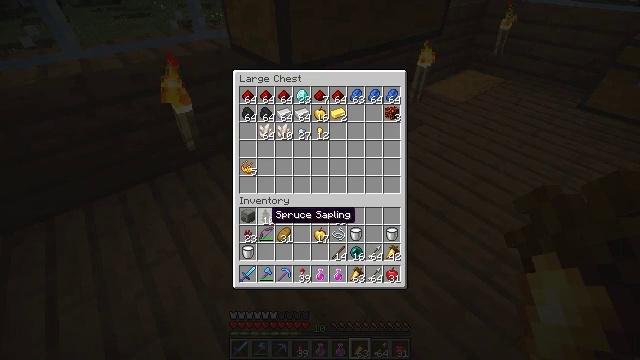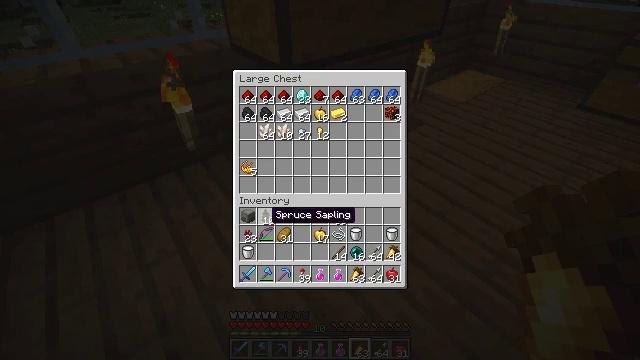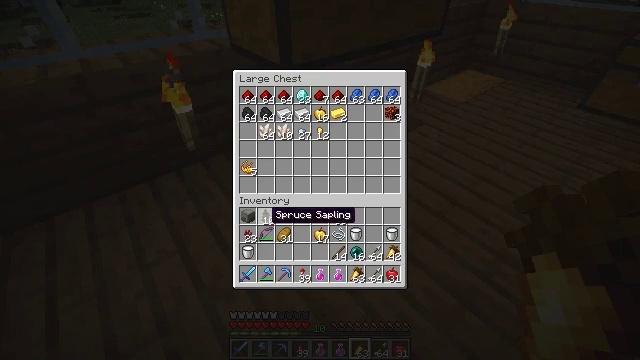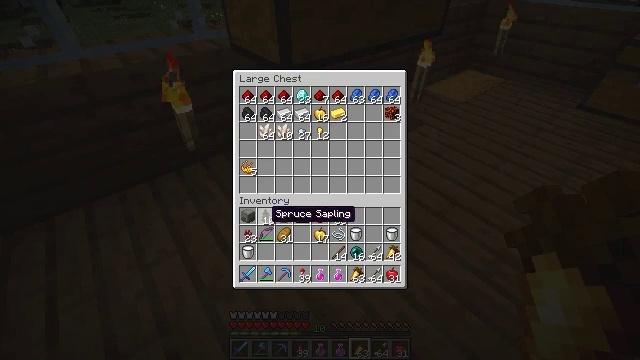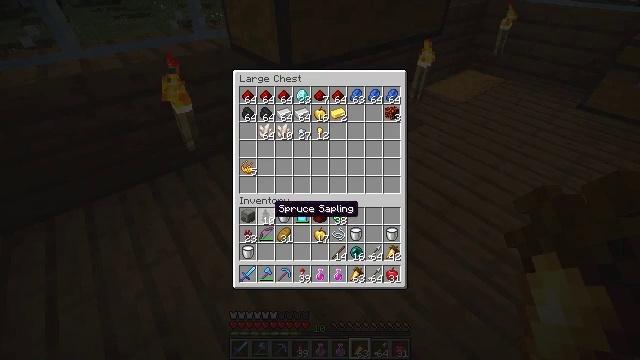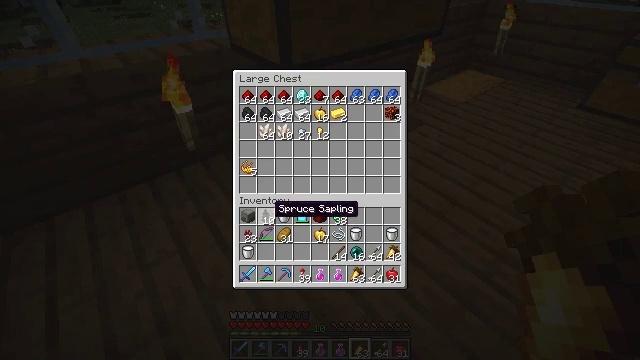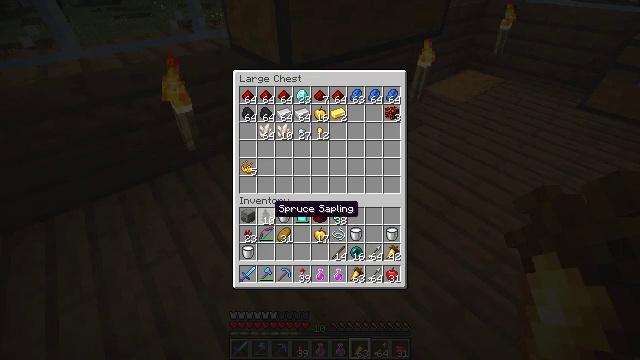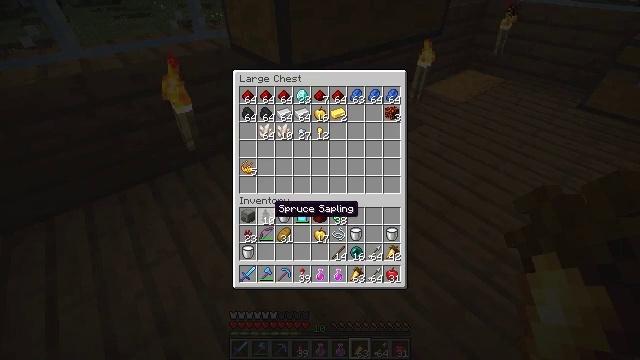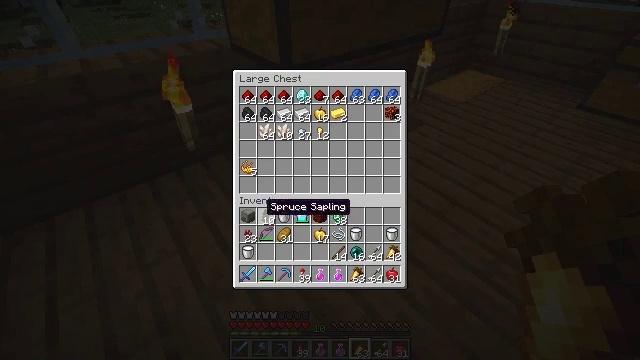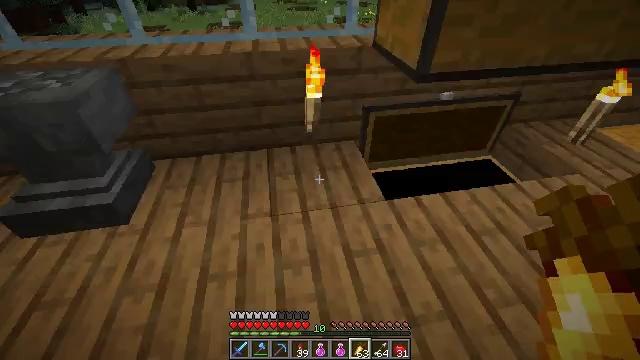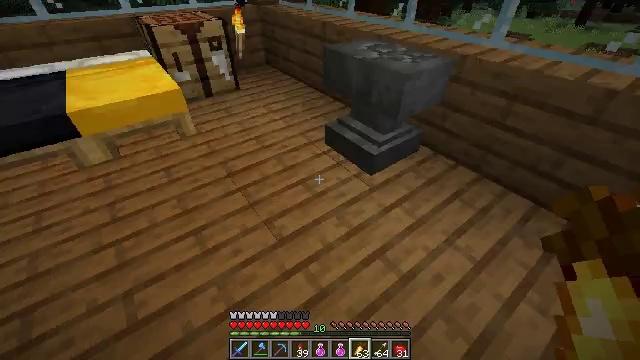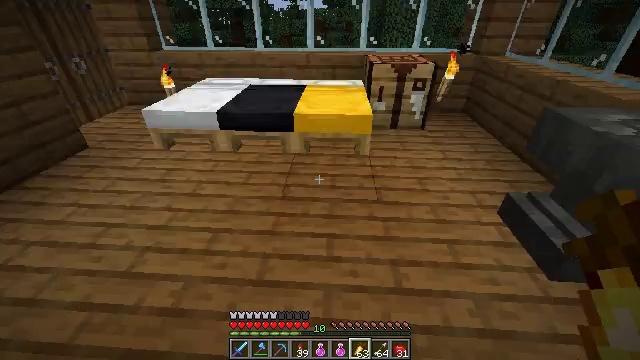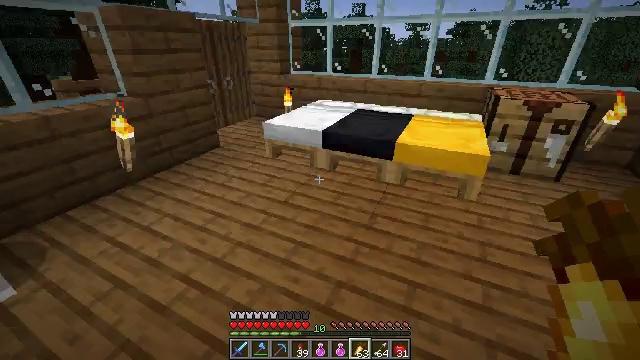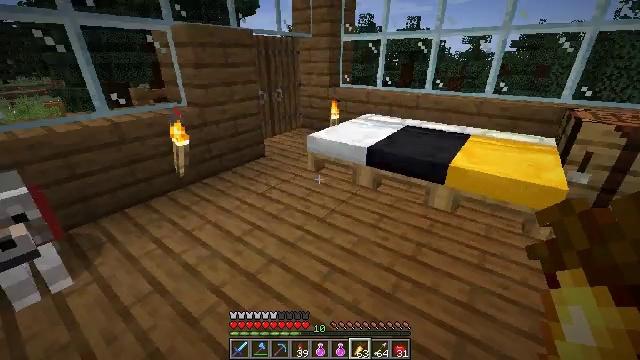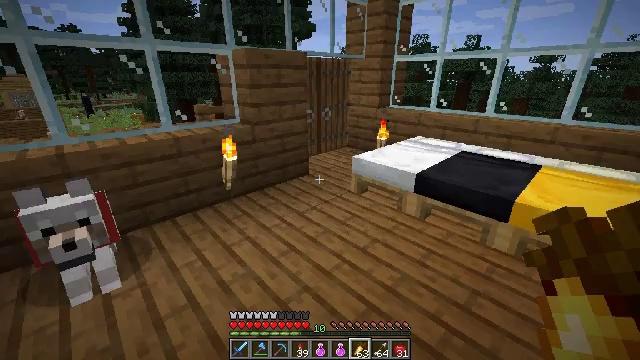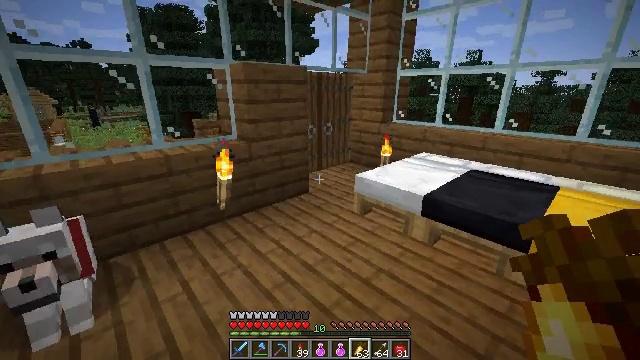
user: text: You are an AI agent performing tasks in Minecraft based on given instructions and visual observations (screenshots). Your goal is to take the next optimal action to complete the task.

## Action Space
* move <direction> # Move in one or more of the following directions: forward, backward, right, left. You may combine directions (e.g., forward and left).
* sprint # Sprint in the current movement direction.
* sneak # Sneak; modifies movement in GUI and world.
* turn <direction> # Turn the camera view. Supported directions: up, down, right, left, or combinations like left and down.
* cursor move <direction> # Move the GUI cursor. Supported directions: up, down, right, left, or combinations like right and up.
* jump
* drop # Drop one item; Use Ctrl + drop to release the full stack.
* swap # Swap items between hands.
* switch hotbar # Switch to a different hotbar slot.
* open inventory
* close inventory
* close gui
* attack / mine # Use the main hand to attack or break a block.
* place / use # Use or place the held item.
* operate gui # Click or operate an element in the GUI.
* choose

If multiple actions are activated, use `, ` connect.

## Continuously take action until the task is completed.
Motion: motion action
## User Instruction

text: Drop a spruce sapling.
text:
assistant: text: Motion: no_op
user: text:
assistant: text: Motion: no_op
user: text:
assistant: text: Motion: no_op
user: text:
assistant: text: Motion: no_op
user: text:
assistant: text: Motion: no_op
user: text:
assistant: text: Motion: no_op
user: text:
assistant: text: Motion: no_op
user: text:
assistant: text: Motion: cursor move left
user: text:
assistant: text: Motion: cursor move left
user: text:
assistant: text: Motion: turn left, close gui
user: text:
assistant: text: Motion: turn left and up
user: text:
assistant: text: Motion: move forward, turn left and up
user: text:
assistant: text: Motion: move forward, turn left and up
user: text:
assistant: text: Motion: move forward, turn left and up
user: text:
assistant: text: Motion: move forward, turn up
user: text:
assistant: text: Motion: move forward
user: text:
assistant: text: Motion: move forward, sprint
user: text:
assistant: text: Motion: move forward, sprint
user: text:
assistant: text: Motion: move forward, sprint, turn right
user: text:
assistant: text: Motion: move forward, sprint
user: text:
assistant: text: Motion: move forward, sprint
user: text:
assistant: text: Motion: move forward and move right, sprint
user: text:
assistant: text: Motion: move forward and move right, sprint, turn left
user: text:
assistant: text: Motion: move forward and move right, sprint, turn left
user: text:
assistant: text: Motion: move forward and move right, sprint, turn left
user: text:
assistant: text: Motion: move forward and move right, sprint
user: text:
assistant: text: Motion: move forward and move right, sprint, turn left, use / place
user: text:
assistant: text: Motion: move forward, sprint, use / place
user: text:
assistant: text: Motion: move forward, sprint, use / place
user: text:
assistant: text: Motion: move forward, sprint, turn right and down